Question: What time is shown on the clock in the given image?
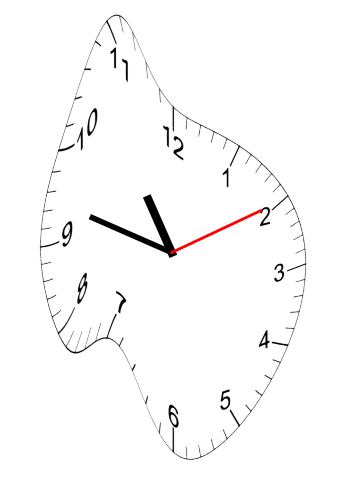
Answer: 10:47:10